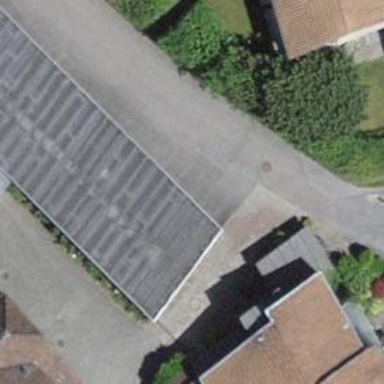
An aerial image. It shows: Terrace building.